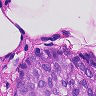
Metastatic tissue present: yes